Question:
Hello All,
I am looking for a seekbar like this image. I succeeded in setting background but problem is thumb and segments text below seek bar. Does anyone know solution
Thank You
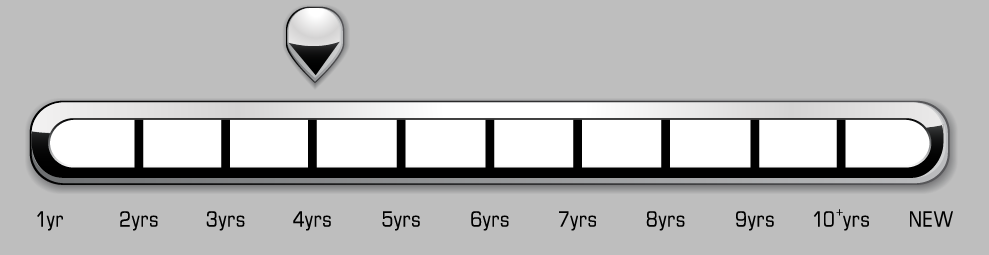
Answer: Using <URL> here is a minimum example code that worked for me:
'''
<com.infteh.comboseekbar.ComboSeekBar
xmlns:custom="http://schemas.android.com/apk/res-auto"
android:id="@+id/seekbar"
android:layout_width="fill_parent"
android:layout_height="wrap_content"
custom:color="#000"
custom:textSize="12sp"
custom:multiline="false"
/>
'''
Then in the Activity
'''
private ComboSeekBar mSeekBar;
List<String> seekBarStep = Arrays.asList("All","1","5","10","20");
mDistanceSeekBar.setAdapter(seekBarStep);
'''
This will create a black segmented seekbar using default drawables. If you need to add some customization have a look at , and .
This project is all but finished but still a solid starting point. You probably will have to workout the drawables a bit more